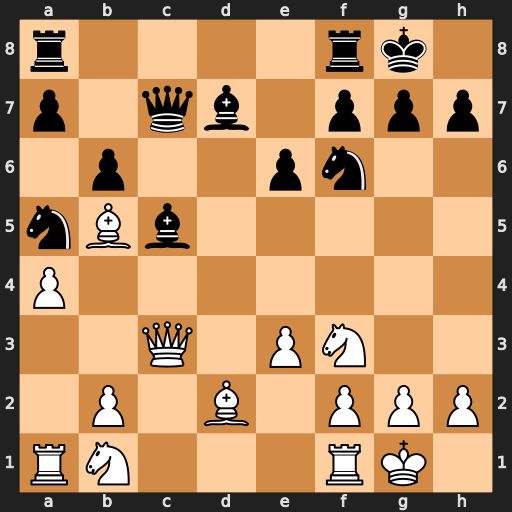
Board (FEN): r4rk1/p1qb1ppp/1p2pn2/nBb5/P7/2Q1PN2/1P1B1PPP/RN3RK1
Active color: w
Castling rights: -
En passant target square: -
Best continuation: b4 Bxb5 axb5 Nd5 Qc2 Bxe3 Qxc7